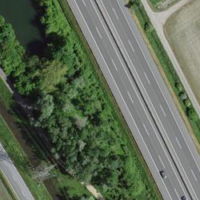
EUNIS habitat code: 57
Species observed at this site:
Lithospermum officinale